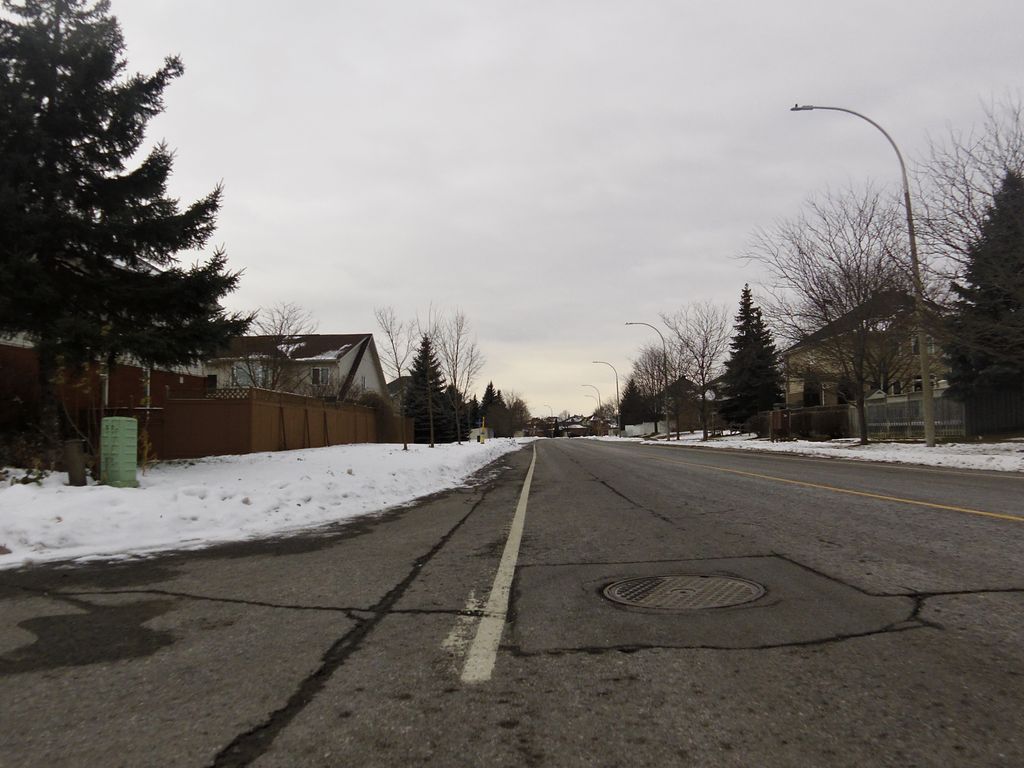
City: ottawa-gatineau